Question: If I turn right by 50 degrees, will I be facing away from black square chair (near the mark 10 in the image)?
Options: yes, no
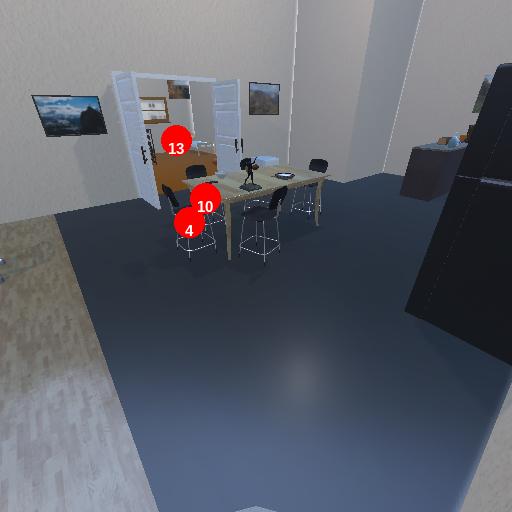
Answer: yes